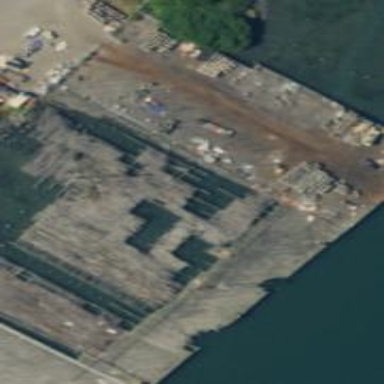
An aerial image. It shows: Ruined pier structure.